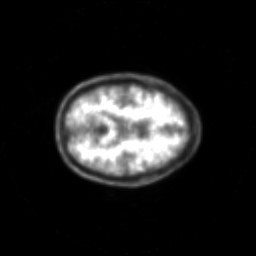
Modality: PET
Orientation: axial
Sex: female
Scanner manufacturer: siemens